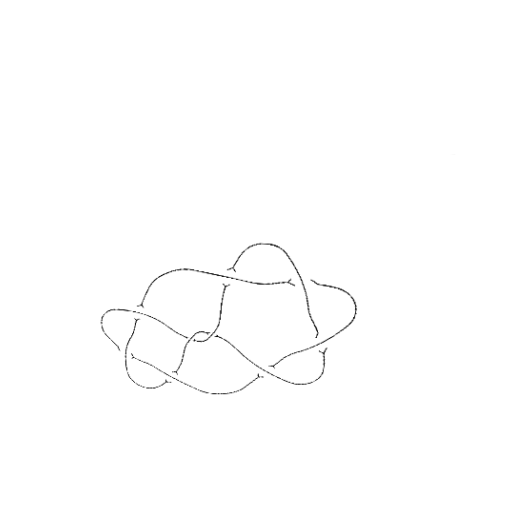
Crossing number: 9